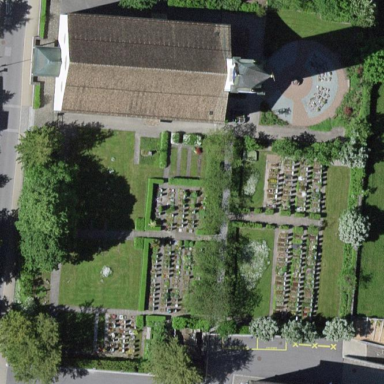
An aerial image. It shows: Cemetery that holds historical significance.